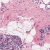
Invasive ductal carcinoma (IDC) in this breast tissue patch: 0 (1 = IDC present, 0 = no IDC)